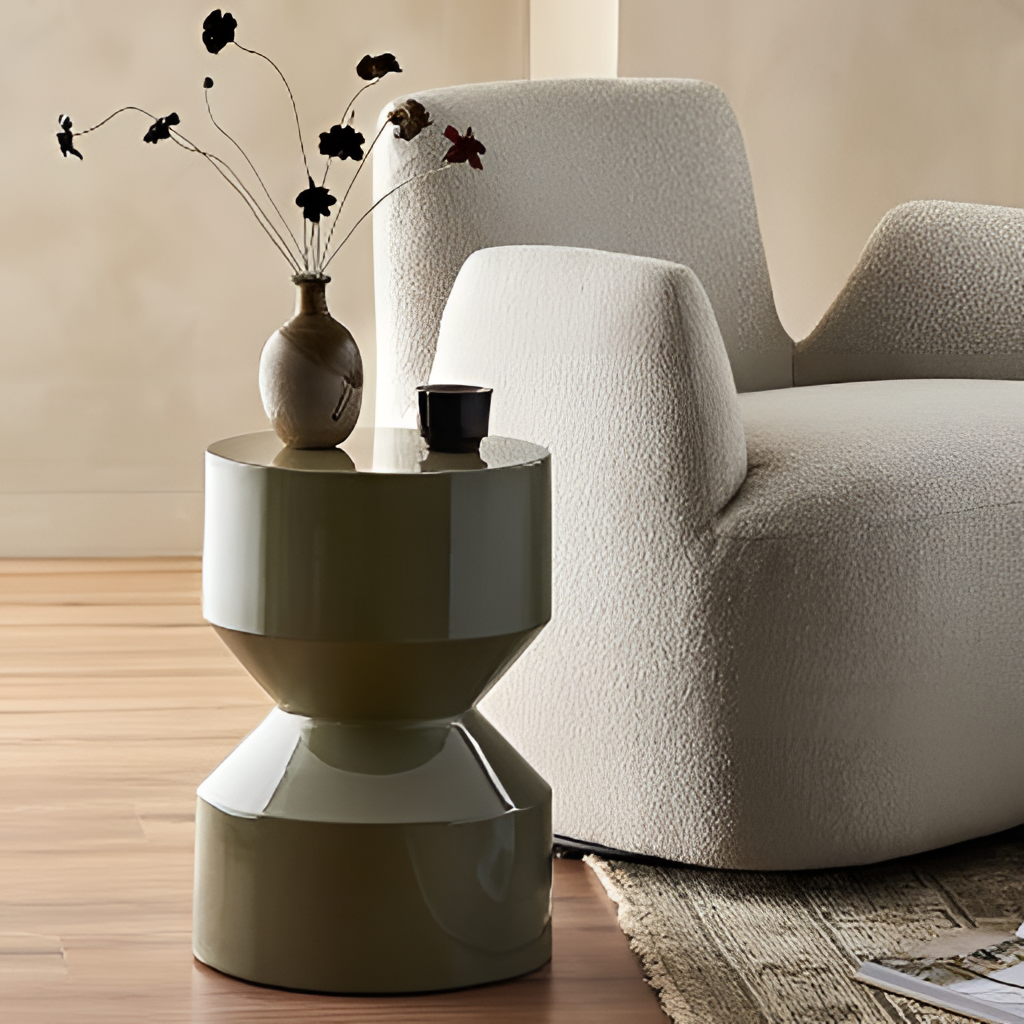
living room, white fabric chair, modern, wood flooring, with plank pattern, paint wallpaper, with solid pattern